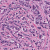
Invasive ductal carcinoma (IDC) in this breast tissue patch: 1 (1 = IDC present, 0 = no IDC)